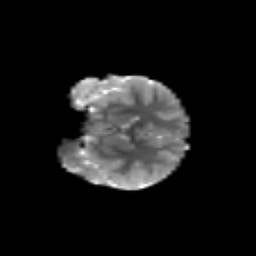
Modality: T2w
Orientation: coronal
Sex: female
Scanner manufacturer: siemens
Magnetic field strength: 3 T
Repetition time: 5 s
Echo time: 0.071 s